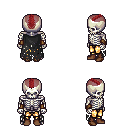
a pixel art fantasy rpg character, male body template, skeleton, black tattered cape, gold greaves, brunette short mohawk hairstyle, cloth bracers, brown shoes, four views (front, back, left, right), 2x2 character sprite sheet, small pixel art, hard edges, no anti-aliasing